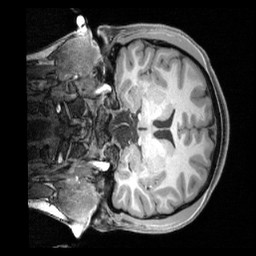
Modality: T1w
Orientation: coronal
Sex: female
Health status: ill
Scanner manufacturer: siemens
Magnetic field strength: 3 T
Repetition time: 2.4 s
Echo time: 0.00201 s